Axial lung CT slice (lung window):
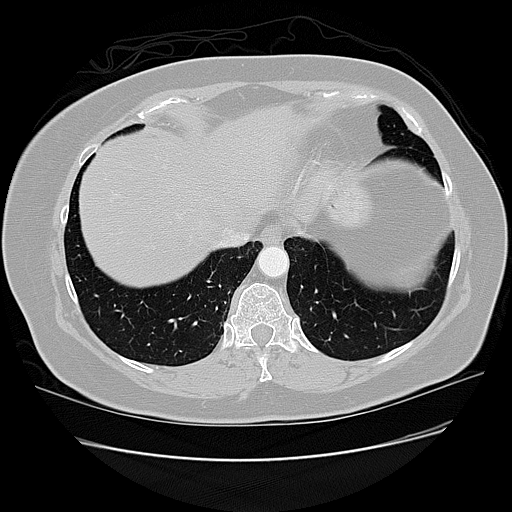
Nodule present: no